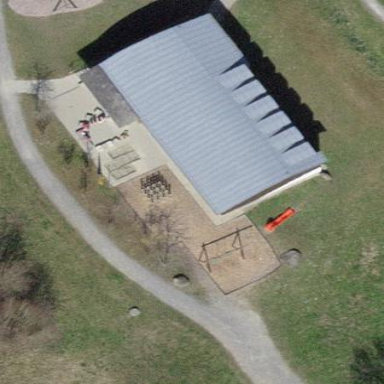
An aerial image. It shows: Kindergarten building that is part of school.